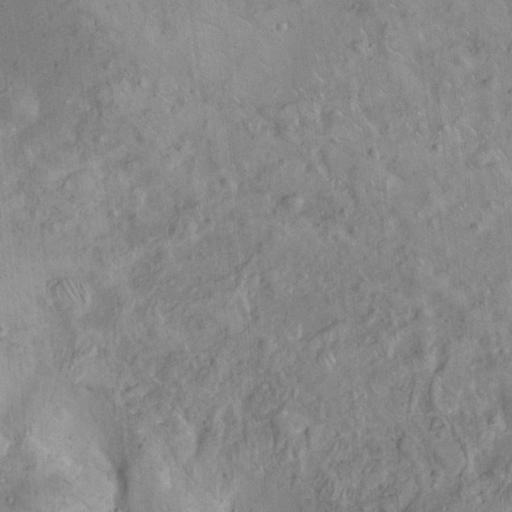
Objects detected: cone